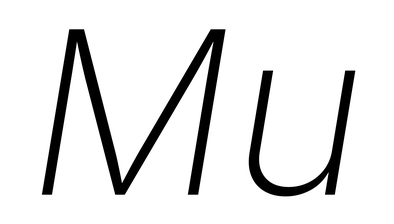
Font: Inter-Italic_ExtraLight_Italic